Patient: sex F, age 28
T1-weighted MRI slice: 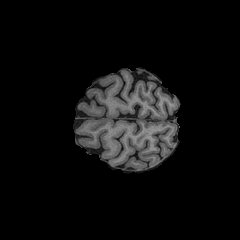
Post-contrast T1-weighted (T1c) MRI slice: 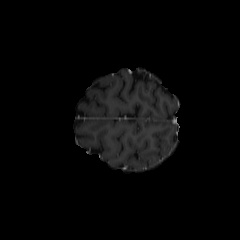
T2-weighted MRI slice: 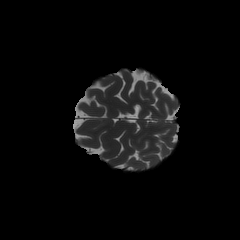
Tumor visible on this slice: no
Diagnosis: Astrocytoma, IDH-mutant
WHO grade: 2